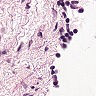
Metastatic tissue present: no